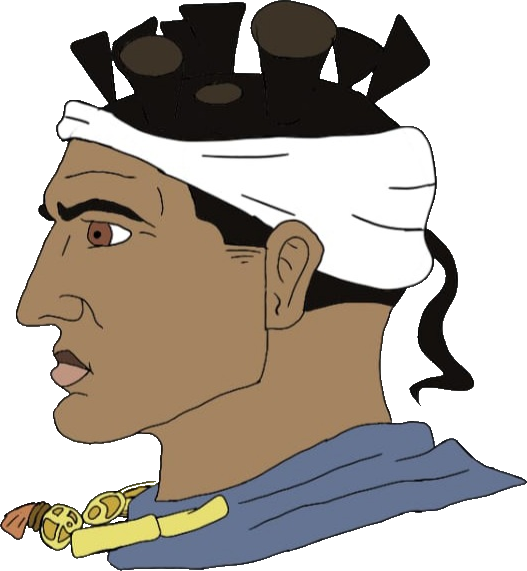
Label: 4_Yes_Chad